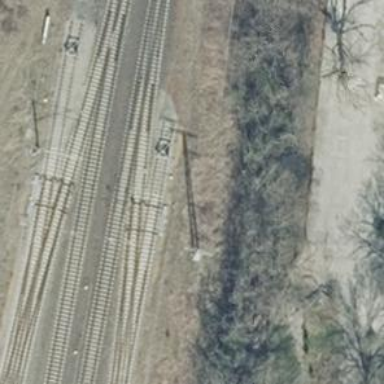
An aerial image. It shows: Railway yard used for servicing trains.